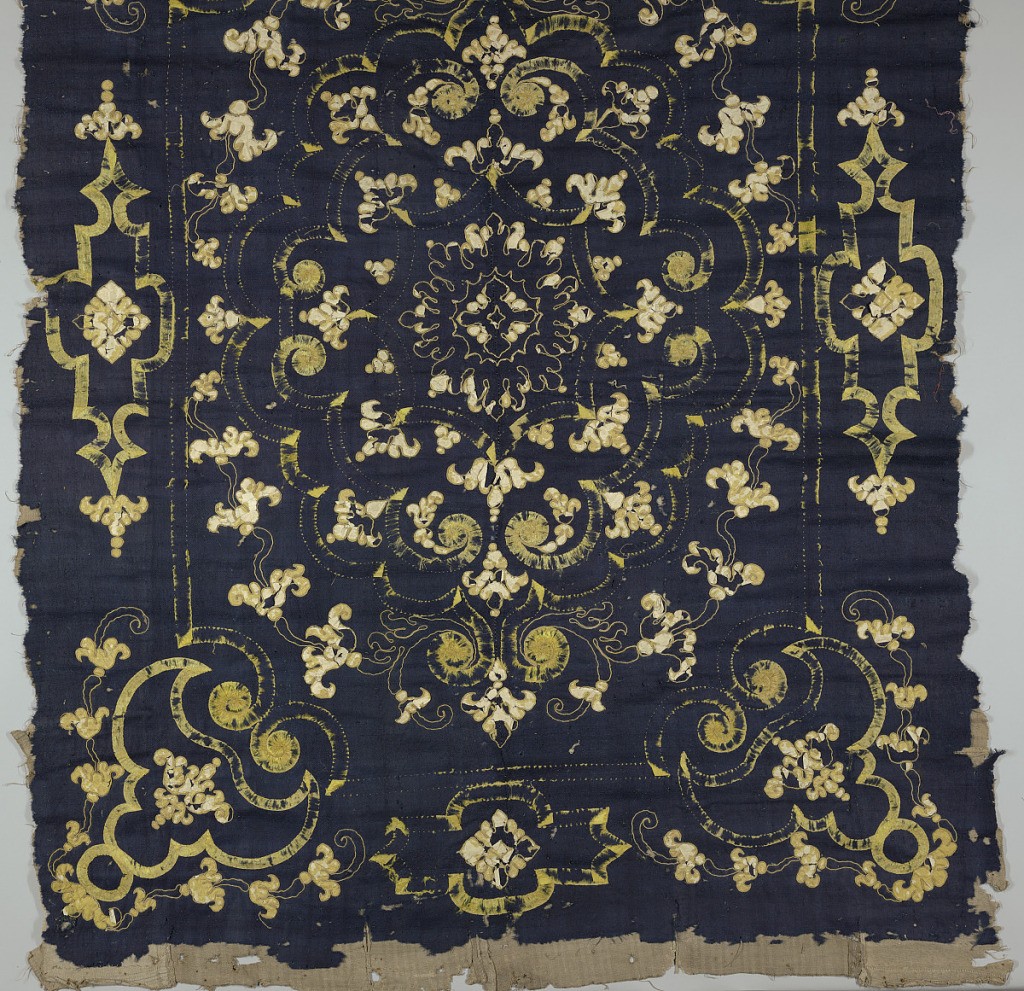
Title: Bed hangings and bed cover
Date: late 17th century
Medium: silk ribbon and chenille on a wool foundation Technique: embroidered on twill weave
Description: Bed cover and two panels of bed draperies in dark blue twill with an allover geometric design embroidered with yellow taffeta, yellow taffeta ribbons and yellow chenille.